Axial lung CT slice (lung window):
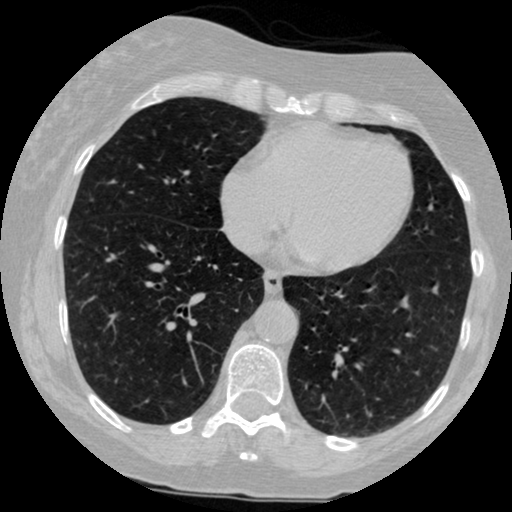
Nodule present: no